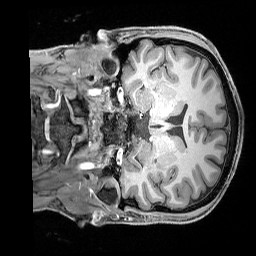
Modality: T1w
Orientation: coronal
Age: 26
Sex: male
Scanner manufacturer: siemens
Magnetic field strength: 3 T
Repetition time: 2.3 s
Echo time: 0.00324 s